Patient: sex M, age 43
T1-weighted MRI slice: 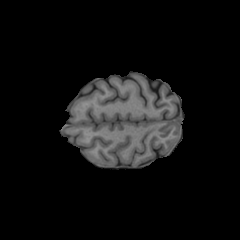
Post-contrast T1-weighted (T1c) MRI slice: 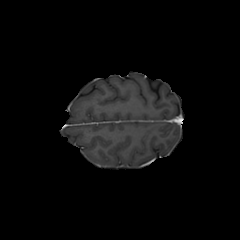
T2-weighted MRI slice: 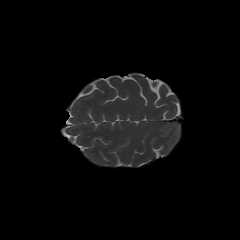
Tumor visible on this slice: no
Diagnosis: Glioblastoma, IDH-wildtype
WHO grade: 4